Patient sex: M
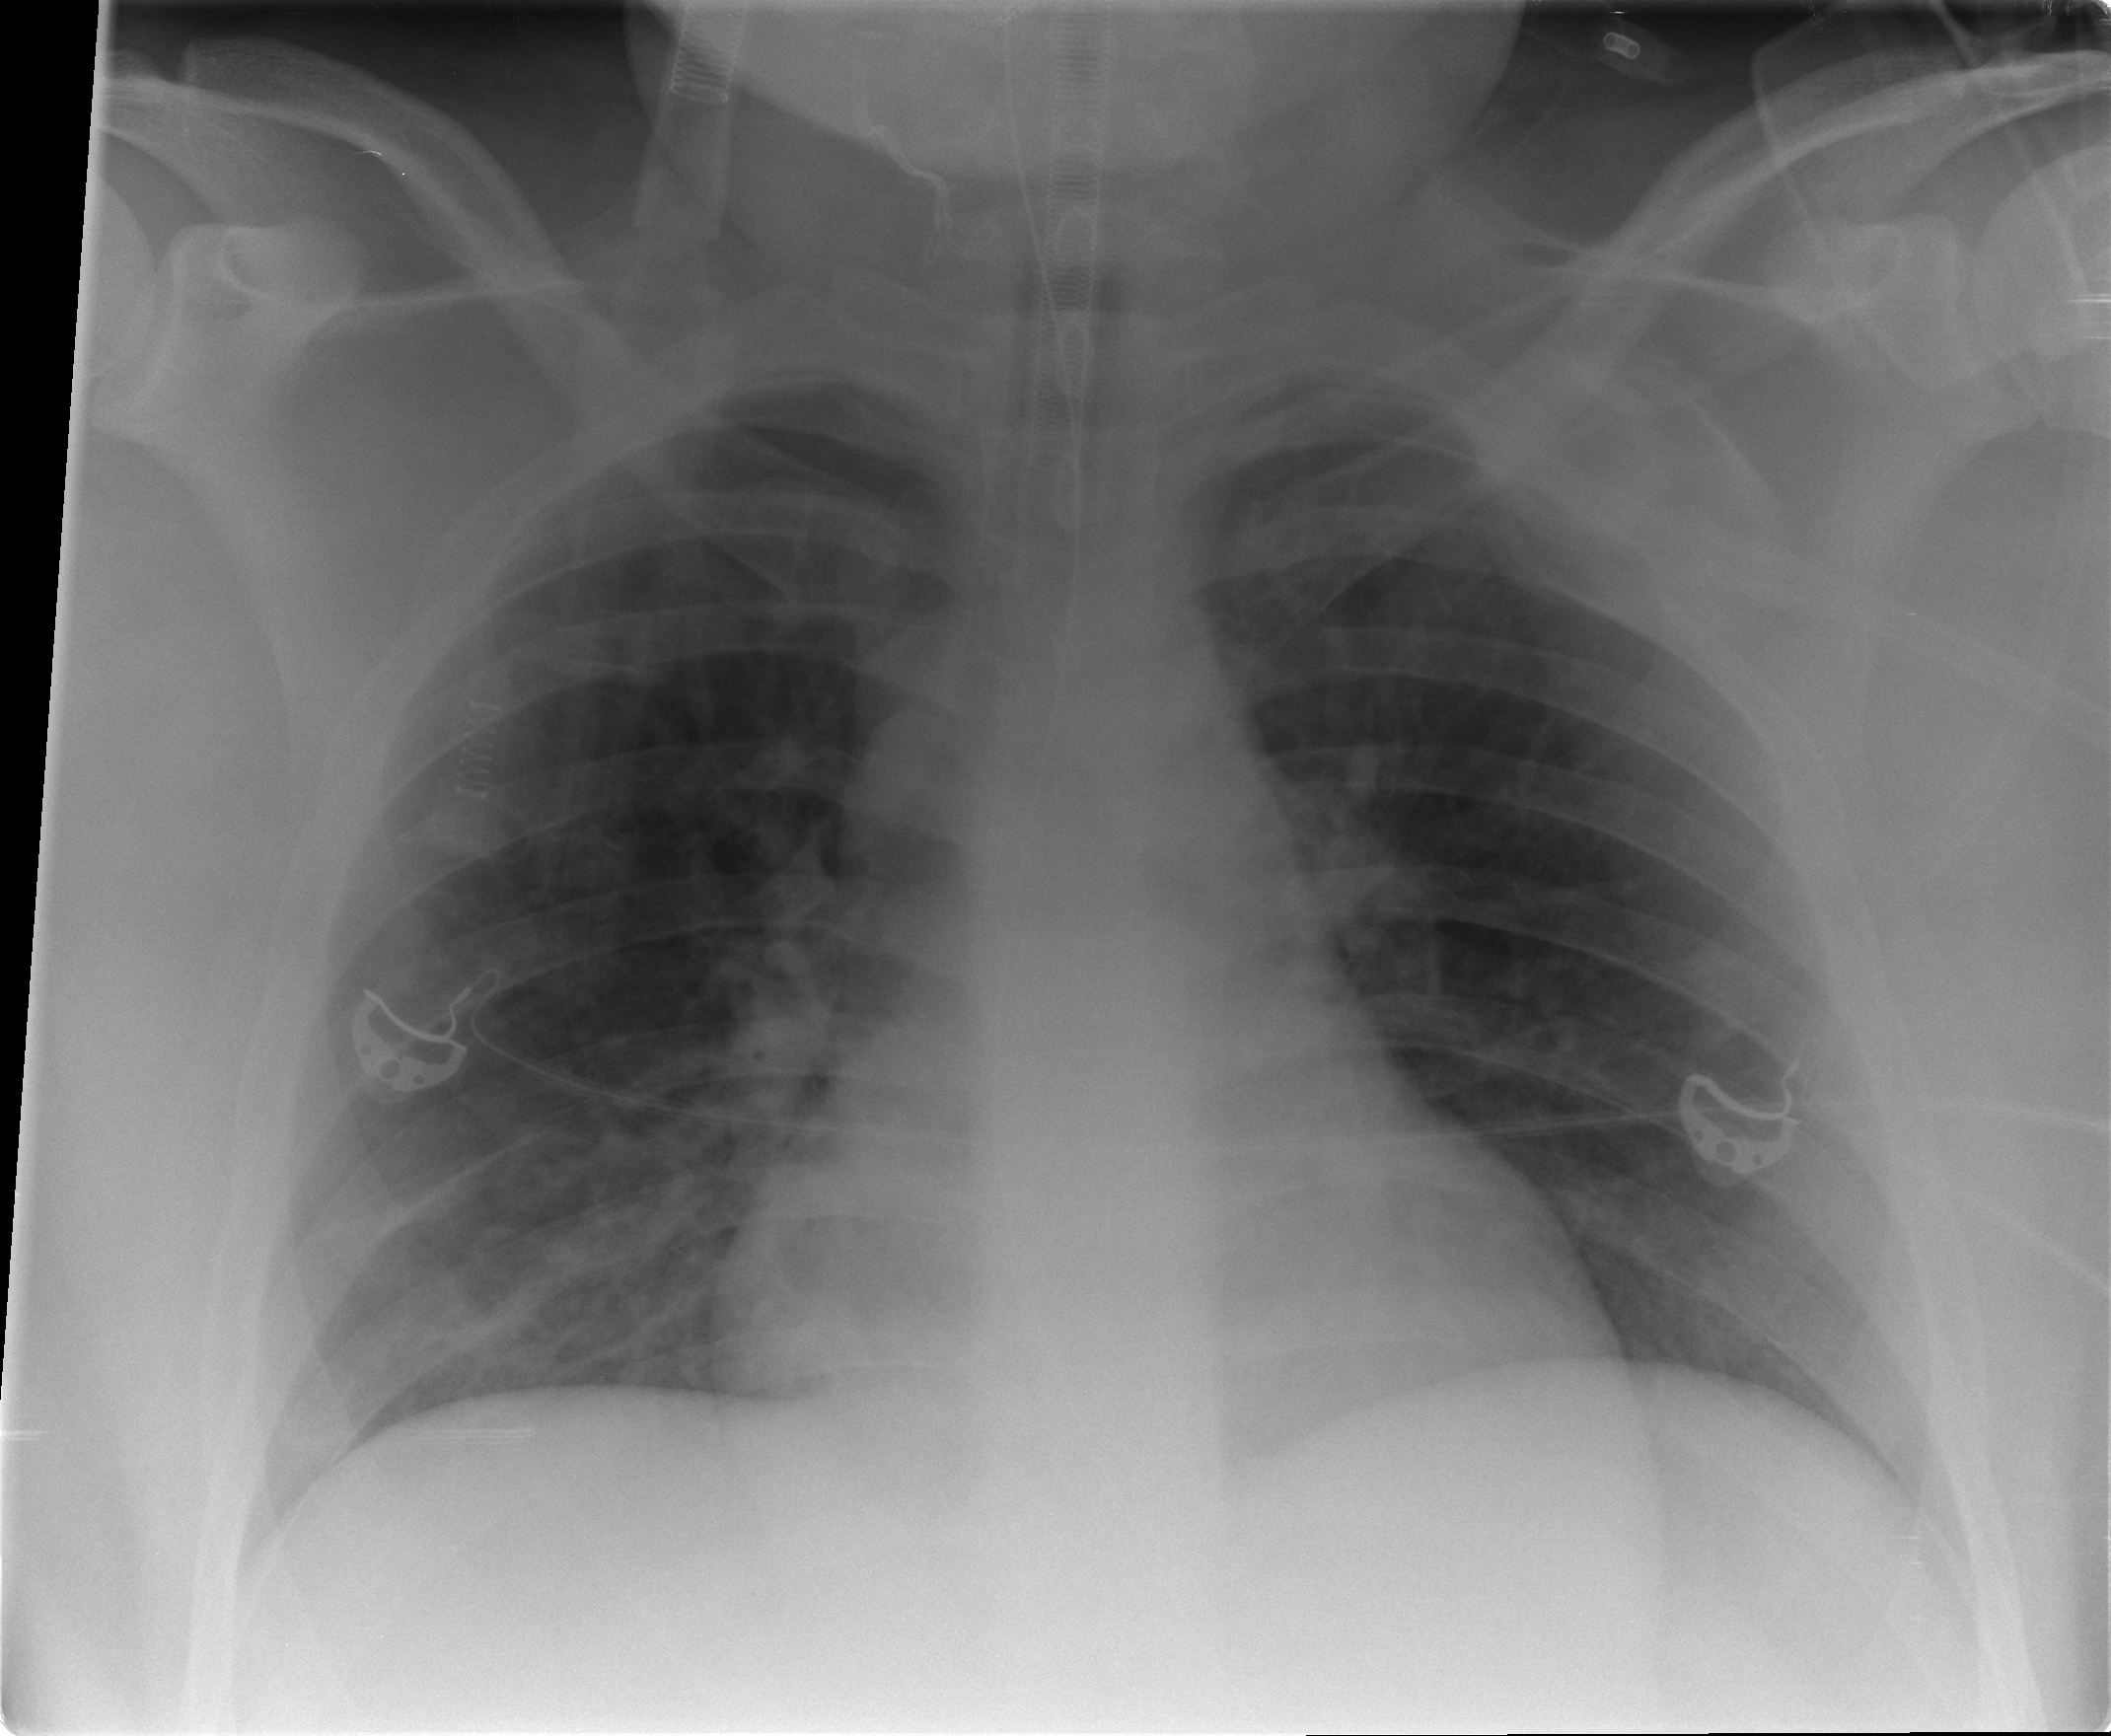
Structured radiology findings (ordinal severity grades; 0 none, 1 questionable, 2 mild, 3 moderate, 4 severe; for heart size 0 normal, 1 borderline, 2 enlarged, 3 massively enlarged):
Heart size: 0
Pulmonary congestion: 0
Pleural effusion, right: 0
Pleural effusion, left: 0
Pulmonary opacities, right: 1
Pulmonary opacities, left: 0
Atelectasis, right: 2
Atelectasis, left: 0